Question: I want to build an app from a ready-made source, what is the problem?
This is logcat of my app:

Text:
'''
>_menu/menu_screen_web.dart' ('lib/view/screens/menu/web_menu/menu_screen_web.dart').
Try correcting the name to the name of an existing method, or defining a method named 'BoxDecoration'.
decoration: BoxDecoration(shape: BoxShape.circle, border: Border.all(color: Colors.white, width: 4),
^^^^^^^^^^^^^
lib/view/screens/menu/web_menu/menu_screen_web.dart:130:66: Error: The getter 'BoxShape' isn't defined for the class 'MenuScreenWeb'.
1. 'MenuScreenWeb' is from 'package:flutter_grocery/view/screens/menu/web_menu/menu_screen_web.dart' ('lib/view/screens/menu/web_menu/menu_screen_web.dart').
Try correcting the name to the name of an existing getter, or defining a getter or field named 'BoxShape'.
decoration: BoxDecoration(shape: BoxShape.circle, border: Border.all(color: Colors.white, width: 4),
^^^^^^^^
2. List item
.....
.....
.....
lib/view/screens/home/web/category_page_view.dart:97:56: Error: The getter 'TextAlign' isn't defined for the class 'CategoryPageView'.
- 'CategoryPageView' is from 'package:flutter_grocery/view/screens/home/web/category_page_view.dart' ('lib/view/screens/home/web/category_page_view.dart').
Try correcting the name to the name of an existing getter, or defining a getter or field named 'TextAlign'.
textAlign: TextAlign.center,
^^^^^^^^^
FAILURE: Build failed with an exception.
* Where:
Script 'C:
lutter\packages
lutter_tools\gradle
lutter.gradle' line: 1102
* What went wrong:
Execution failed for task ':app:compileFlutterBuildDebug'.
> Process 'command 'C:
lutterin
lutter.bat'' finished with non-zero exit value 1
* Try:
Run with --stacktrace option to get the stack trace. Run with --info or --debug option to get more log output. Run with --scan to get full insights.
* Get more help at https://help.gradle.org
BUILD FAILED in 12s
Exception: Gradle task assembleDebug failed with exit code 1
'''
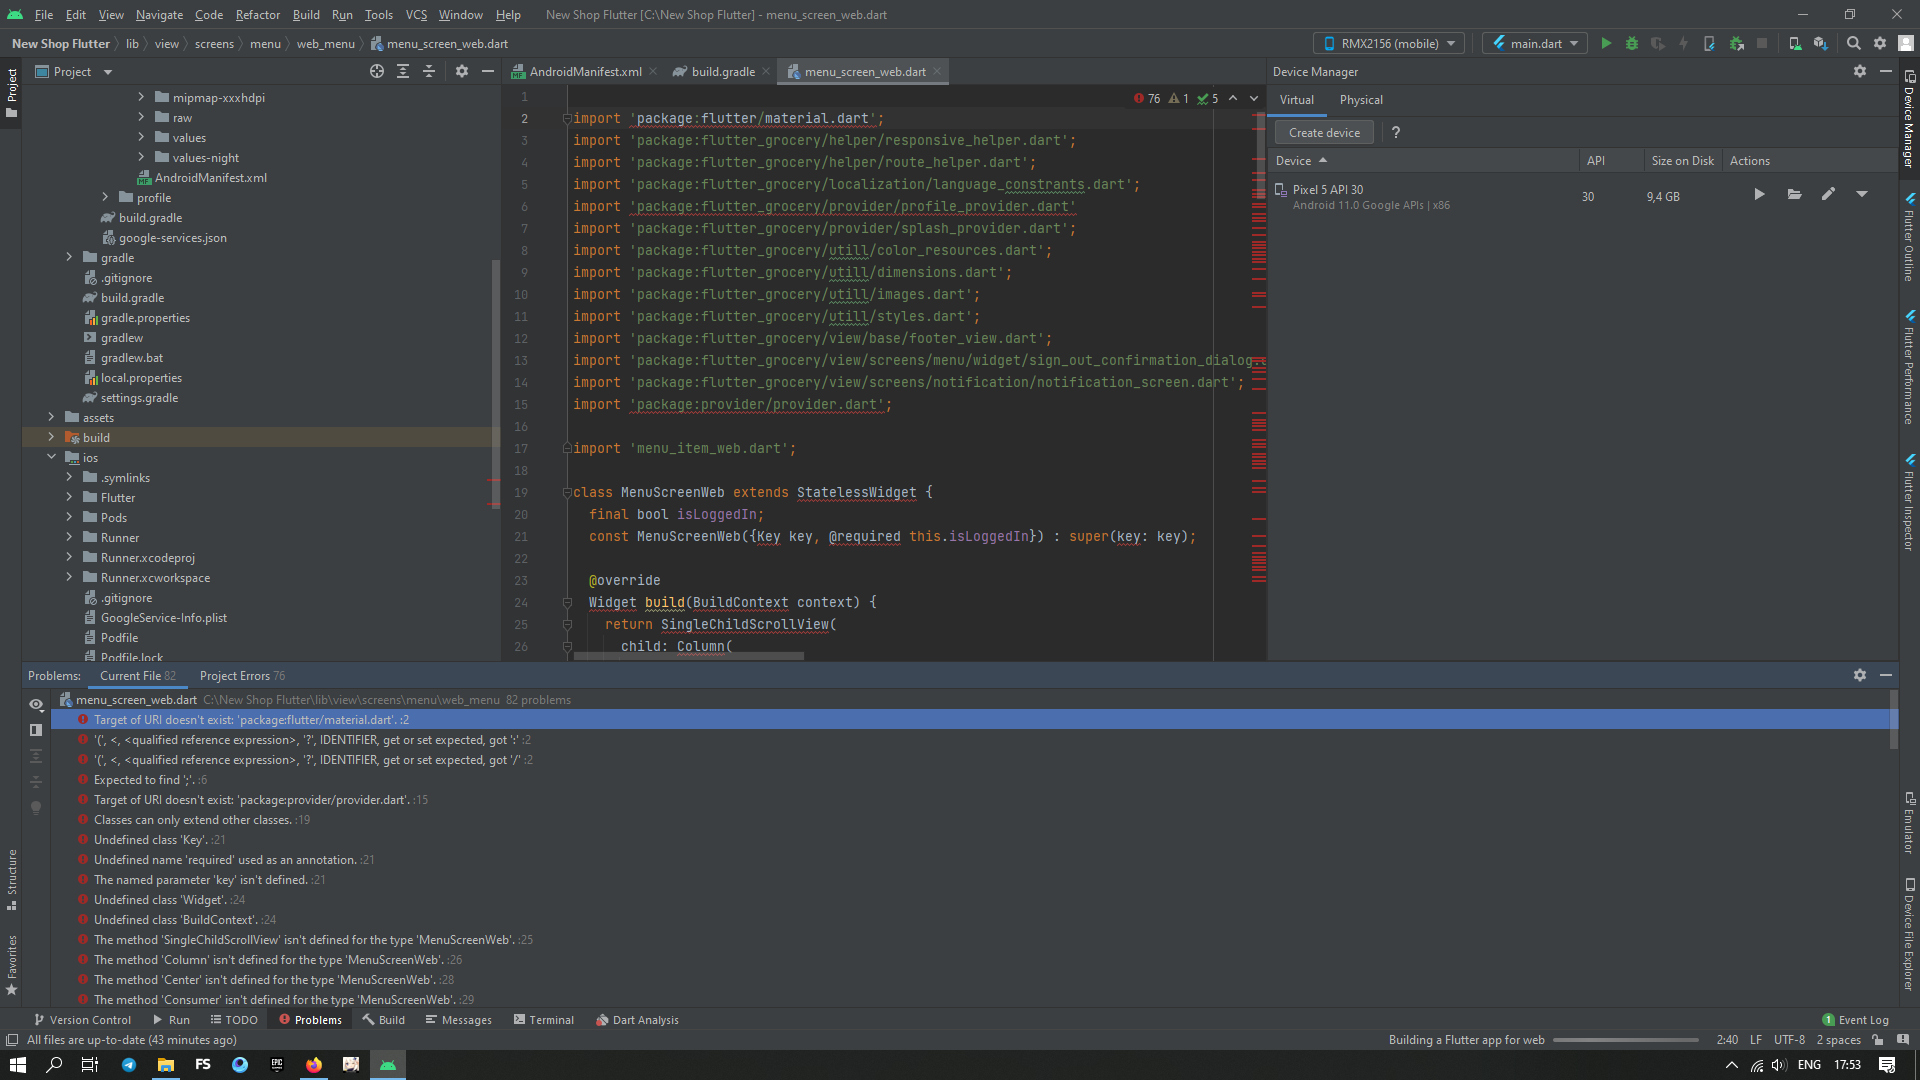
Answer: I saw @required. Does this is little old? Because after null safety it use required only. Maybe downgrade Flutter version, or Dart version in pubspec file.